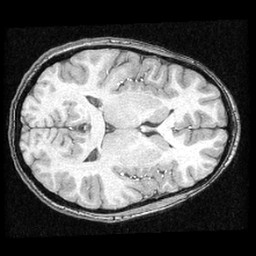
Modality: T1w
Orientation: axial
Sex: female
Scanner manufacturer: ge
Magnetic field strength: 1.5 T
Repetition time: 21 s
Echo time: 0.008 s